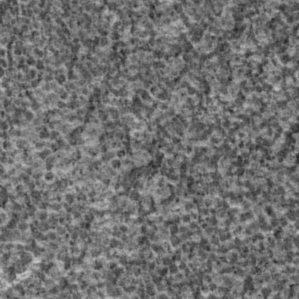
Label: frost